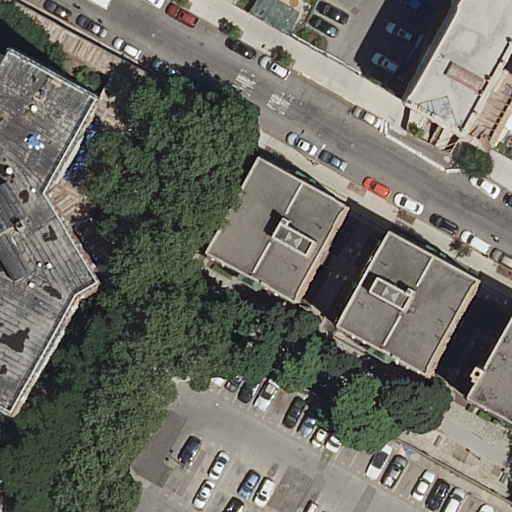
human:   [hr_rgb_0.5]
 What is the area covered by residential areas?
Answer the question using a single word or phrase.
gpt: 406m2

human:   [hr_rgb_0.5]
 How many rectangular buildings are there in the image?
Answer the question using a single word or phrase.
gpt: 4

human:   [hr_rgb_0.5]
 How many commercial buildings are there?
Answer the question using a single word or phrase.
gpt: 0

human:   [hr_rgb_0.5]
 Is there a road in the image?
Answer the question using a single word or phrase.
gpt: yes

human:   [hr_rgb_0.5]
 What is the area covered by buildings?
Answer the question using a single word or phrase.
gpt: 3185m2

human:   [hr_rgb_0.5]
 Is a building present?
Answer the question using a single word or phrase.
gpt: yes

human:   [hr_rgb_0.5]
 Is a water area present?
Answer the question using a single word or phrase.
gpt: no

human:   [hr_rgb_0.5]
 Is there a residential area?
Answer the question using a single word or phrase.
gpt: yes

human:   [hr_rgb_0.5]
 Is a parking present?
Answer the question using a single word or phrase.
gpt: yes

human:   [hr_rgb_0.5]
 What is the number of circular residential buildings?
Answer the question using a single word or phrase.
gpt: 0

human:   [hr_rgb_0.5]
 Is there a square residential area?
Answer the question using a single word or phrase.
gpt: no

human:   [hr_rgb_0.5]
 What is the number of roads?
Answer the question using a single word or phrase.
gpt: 3

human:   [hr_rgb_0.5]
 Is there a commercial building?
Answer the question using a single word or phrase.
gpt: no

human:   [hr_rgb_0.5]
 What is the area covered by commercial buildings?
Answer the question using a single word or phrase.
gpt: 0m2

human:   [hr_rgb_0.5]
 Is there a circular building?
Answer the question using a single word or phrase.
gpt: no

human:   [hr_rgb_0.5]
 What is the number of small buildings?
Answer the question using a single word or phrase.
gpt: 0

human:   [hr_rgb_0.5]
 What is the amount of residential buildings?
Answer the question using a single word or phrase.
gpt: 4

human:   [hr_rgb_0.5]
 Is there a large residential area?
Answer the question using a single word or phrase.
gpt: no

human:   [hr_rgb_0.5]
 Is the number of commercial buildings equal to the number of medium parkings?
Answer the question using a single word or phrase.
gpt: yes

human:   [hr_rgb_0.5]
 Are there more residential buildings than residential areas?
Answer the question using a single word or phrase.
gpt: yes

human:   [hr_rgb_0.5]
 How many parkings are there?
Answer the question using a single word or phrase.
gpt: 2

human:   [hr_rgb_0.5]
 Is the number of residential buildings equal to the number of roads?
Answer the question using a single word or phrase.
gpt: no

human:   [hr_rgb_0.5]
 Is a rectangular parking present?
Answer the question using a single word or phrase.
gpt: yes

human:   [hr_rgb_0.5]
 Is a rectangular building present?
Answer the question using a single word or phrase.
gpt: yes

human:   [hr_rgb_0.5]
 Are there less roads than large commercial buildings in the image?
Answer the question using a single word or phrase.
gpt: no

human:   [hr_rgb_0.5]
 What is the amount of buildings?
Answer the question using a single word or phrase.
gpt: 5

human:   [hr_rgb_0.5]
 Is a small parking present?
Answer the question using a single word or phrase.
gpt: no

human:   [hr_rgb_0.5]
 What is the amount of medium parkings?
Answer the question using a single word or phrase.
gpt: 0

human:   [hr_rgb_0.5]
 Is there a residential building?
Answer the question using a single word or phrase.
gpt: yes

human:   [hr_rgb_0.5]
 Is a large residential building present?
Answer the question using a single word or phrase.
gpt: yes

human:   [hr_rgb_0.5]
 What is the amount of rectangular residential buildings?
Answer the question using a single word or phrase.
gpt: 4

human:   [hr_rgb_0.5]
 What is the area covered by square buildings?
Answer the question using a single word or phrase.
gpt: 0m2

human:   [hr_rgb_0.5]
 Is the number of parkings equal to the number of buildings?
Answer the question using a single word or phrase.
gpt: no

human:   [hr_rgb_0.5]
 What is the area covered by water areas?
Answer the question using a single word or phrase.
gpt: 0m2

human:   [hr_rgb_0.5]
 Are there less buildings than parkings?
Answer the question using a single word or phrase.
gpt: no

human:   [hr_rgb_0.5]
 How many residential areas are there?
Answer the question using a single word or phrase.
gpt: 2

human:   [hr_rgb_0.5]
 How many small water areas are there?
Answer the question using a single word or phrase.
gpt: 0

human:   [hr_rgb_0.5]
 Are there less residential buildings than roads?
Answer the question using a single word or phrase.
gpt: no

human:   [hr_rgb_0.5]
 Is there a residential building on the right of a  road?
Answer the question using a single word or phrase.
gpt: yes

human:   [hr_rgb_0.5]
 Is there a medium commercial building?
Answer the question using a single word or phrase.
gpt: no

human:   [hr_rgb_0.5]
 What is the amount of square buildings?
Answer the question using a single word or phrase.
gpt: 0

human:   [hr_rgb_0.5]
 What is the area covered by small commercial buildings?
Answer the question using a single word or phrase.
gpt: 0m2

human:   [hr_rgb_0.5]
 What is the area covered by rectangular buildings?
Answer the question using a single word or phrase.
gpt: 1829m2

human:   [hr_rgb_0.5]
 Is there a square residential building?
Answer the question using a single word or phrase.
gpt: no

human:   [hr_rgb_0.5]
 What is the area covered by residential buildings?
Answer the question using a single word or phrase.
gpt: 1829m2

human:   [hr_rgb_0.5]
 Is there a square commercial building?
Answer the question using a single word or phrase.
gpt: no

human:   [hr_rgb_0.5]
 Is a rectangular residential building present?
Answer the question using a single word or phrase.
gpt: yes

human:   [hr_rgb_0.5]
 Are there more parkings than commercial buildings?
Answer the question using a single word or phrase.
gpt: yes

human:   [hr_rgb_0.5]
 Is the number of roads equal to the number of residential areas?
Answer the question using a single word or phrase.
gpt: no

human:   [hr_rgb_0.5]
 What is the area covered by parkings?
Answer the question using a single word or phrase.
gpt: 2823m2

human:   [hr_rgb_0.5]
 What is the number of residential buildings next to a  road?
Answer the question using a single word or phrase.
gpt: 4

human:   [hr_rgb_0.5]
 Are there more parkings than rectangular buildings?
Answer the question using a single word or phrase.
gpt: no

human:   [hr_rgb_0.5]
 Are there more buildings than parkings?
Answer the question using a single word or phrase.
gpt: yes

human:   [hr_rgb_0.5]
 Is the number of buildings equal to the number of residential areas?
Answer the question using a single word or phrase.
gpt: no

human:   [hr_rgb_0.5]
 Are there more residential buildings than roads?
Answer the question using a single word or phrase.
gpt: yes

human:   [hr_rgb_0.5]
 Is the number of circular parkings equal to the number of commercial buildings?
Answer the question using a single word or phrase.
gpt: yes

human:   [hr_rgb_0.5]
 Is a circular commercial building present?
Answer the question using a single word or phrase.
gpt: no

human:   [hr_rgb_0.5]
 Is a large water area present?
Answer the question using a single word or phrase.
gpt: no

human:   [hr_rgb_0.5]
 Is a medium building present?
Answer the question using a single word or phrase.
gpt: yes

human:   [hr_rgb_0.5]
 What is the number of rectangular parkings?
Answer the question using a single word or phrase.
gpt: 2

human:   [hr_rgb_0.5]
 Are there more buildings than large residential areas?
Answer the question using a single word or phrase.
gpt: yes

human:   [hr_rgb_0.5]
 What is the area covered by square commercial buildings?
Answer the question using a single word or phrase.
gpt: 0m2

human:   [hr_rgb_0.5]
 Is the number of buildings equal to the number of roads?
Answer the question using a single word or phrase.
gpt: no

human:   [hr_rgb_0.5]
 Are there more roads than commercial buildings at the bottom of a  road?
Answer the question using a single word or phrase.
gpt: yes